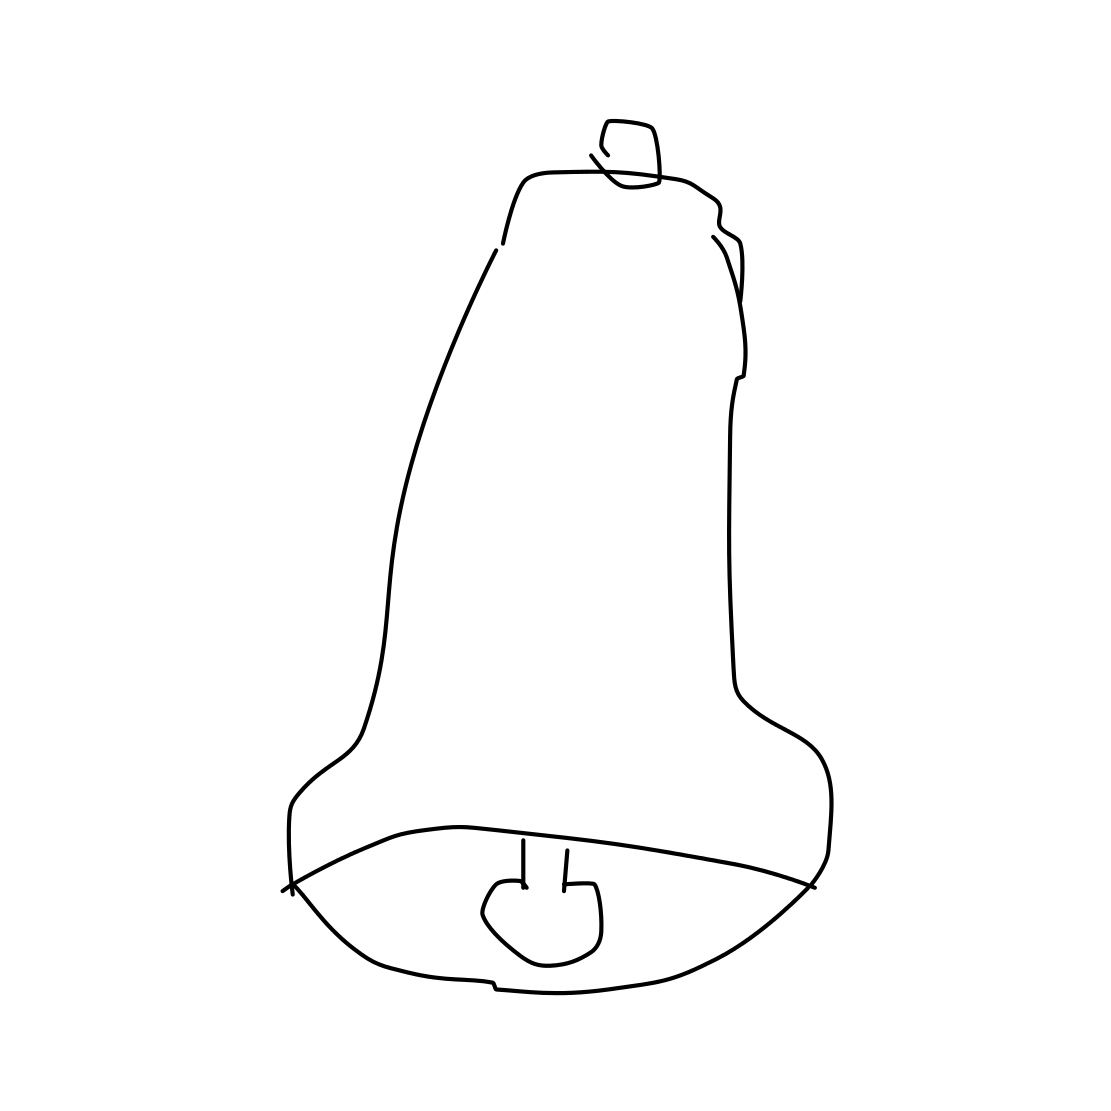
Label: bell